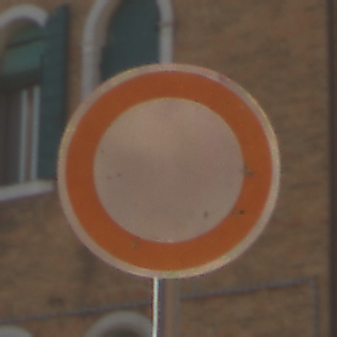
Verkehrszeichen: VerbotFahrzeugeAllerArt
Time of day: MorningAfternoon
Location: Outdoor (Urban)
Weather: Clear
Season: NotSpecified
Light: Natural